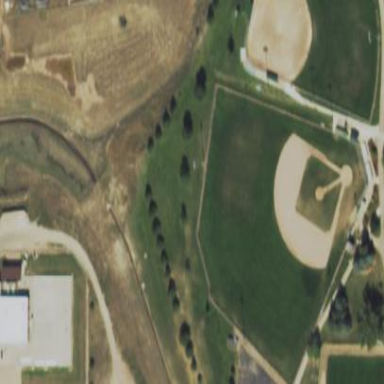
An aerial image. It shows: Grass pitch used for baseball.